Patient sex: M
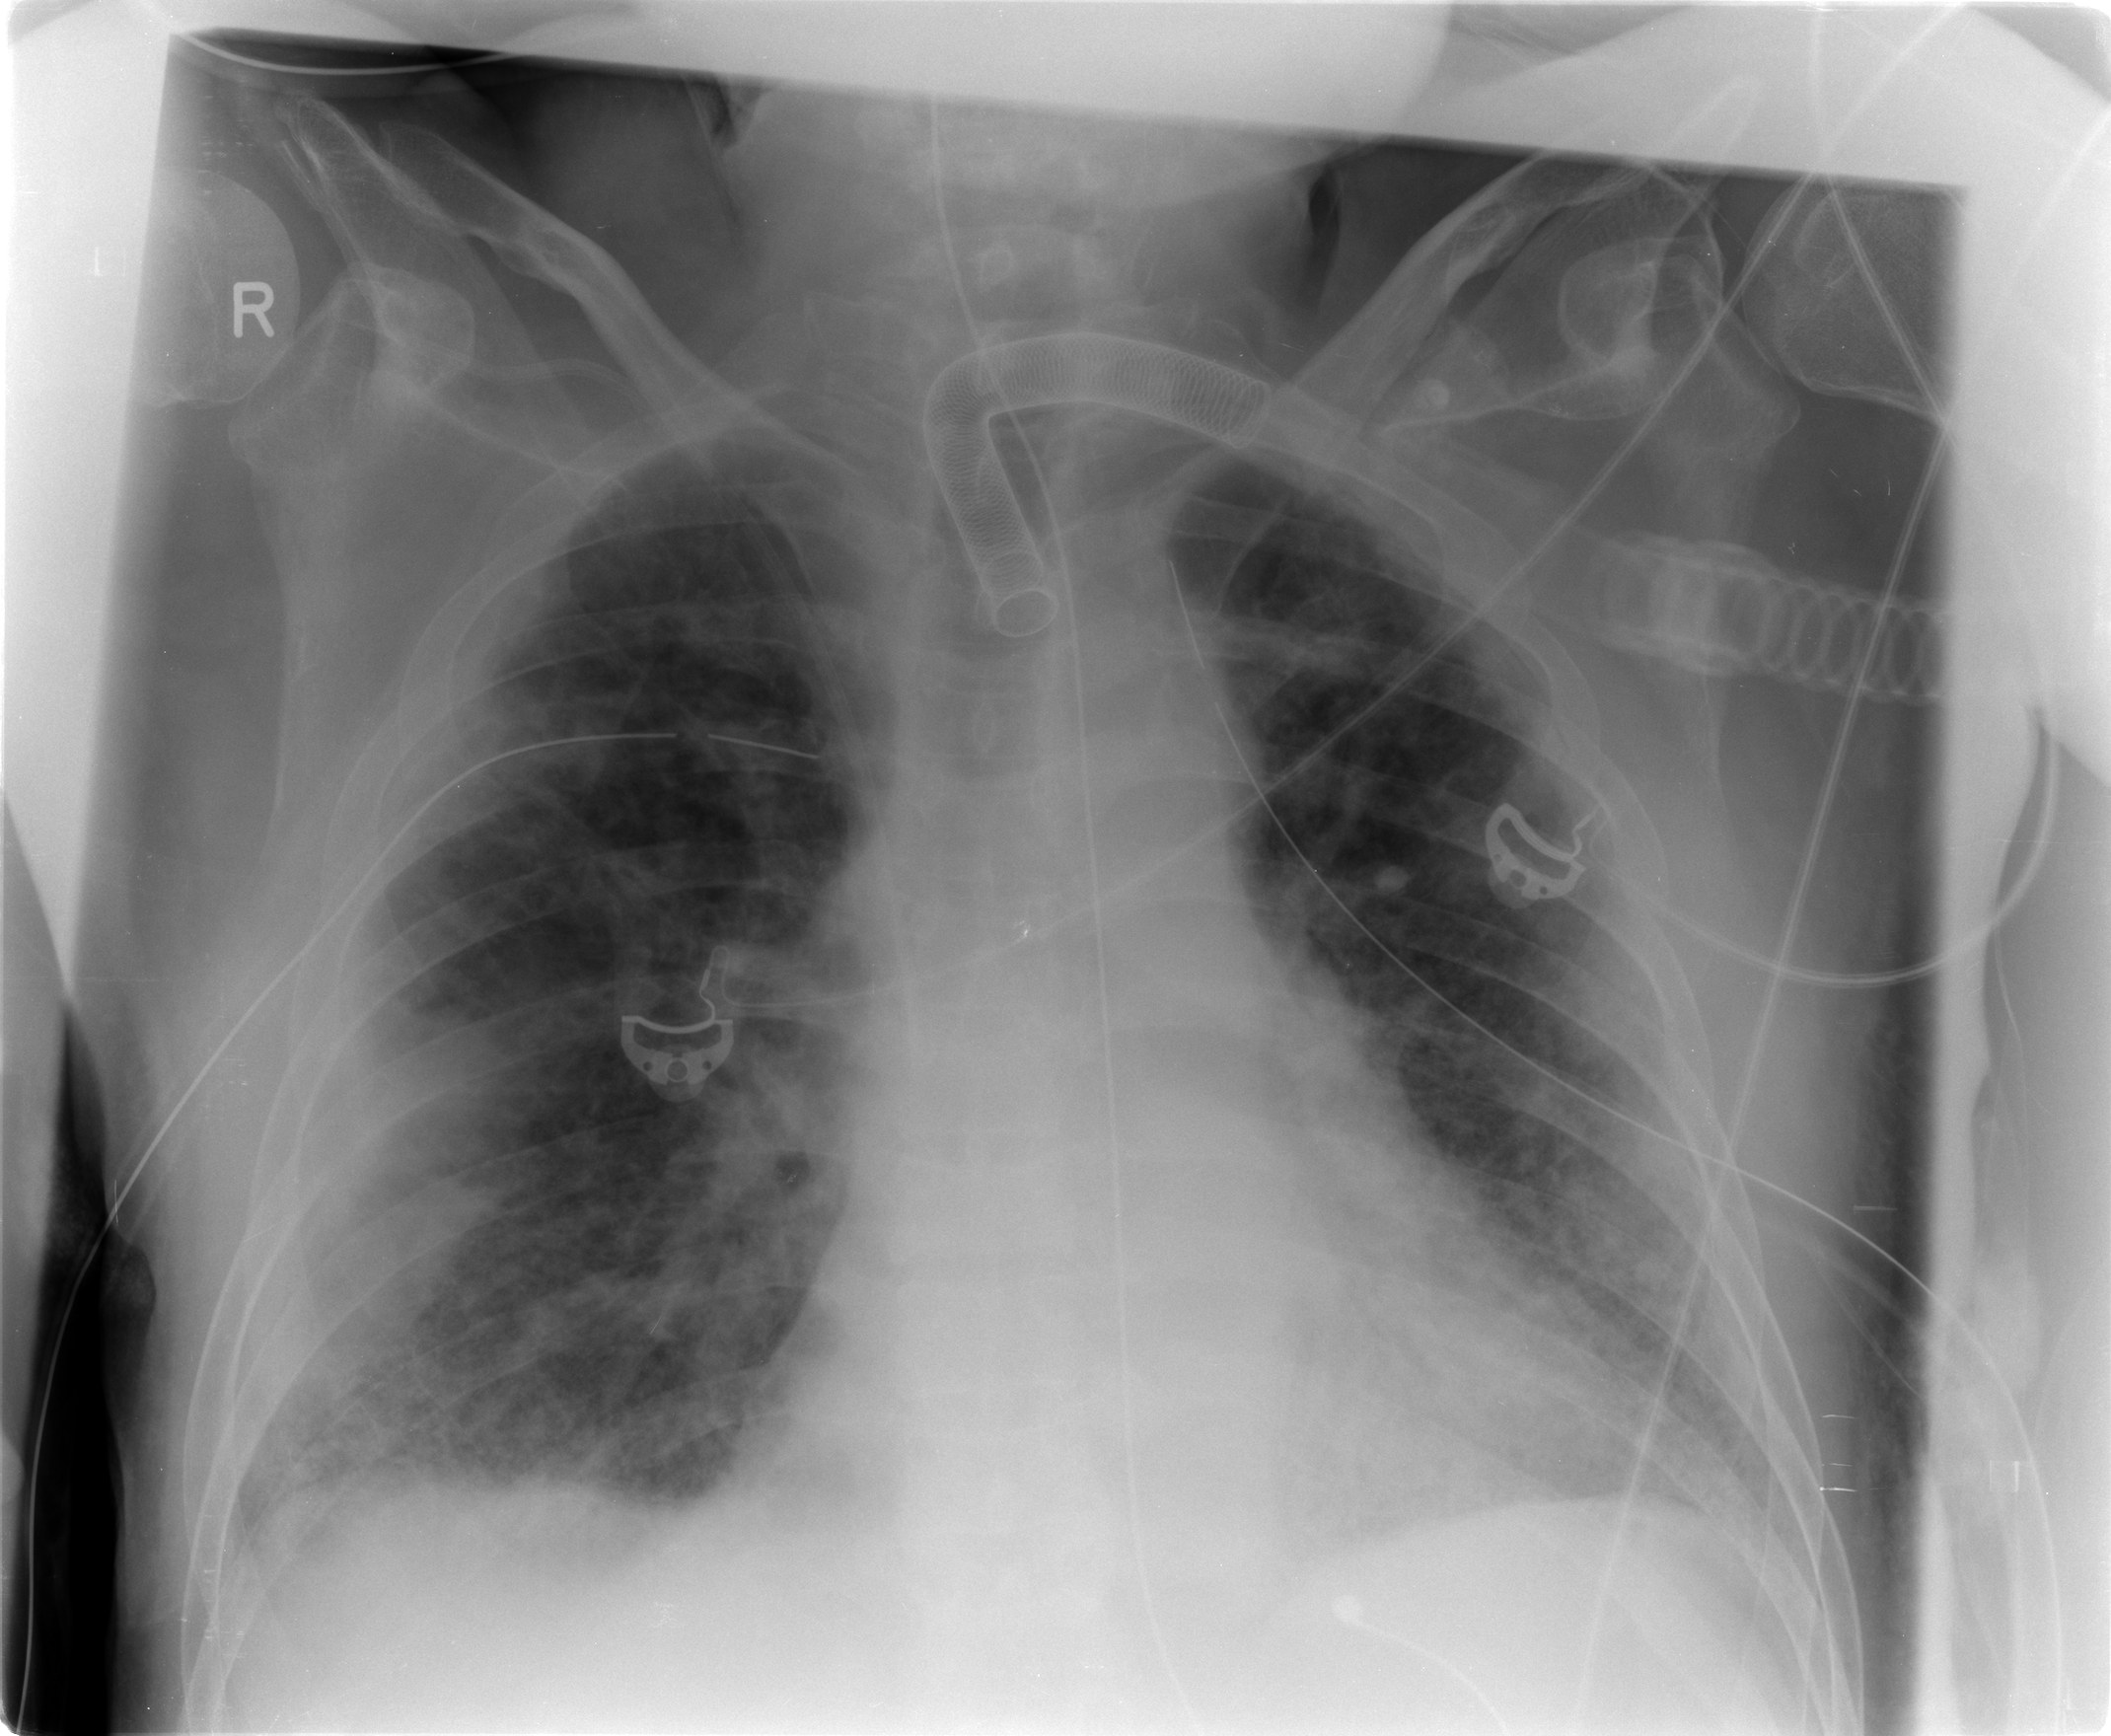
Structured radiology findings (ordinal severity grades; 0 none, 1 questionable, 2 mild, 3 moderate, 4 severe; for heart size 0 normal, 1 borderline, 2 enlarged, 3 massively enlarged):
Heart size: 2
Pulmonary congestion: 2
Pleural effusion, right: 1
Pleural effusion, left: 1
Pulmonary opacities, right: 2
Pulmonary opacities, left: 2
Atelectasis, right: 2
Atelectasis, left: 2